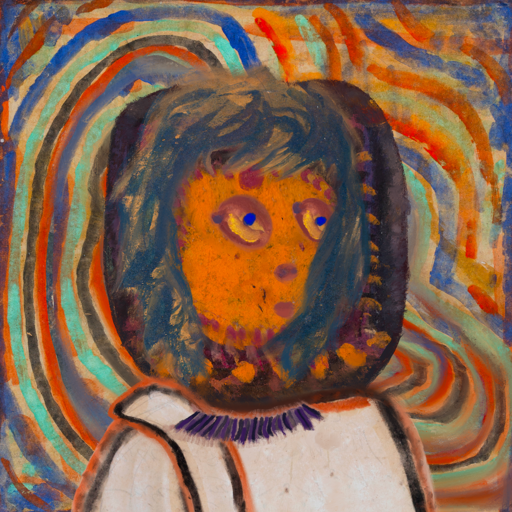
Background: Sisters, Head And Neck Side: Doll_w_Hair, Face Side: Mother_And_Son_Son, Bust: Roy_Bahadur, Hair Side: In_The_Sun, Head Accessory: Blank, Second Necklace: Blank, Necklace: HillGirl, Baby: Blank